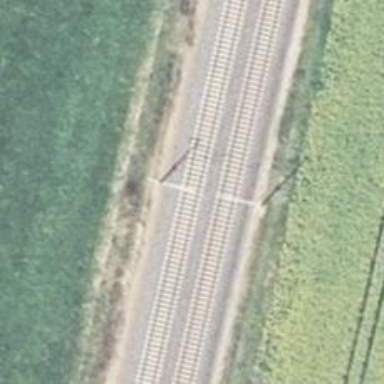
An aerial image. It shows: Railway milestone with catenary mast.